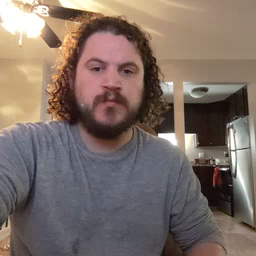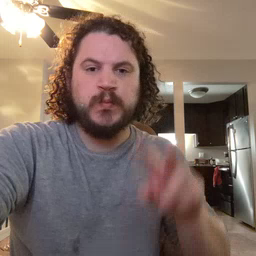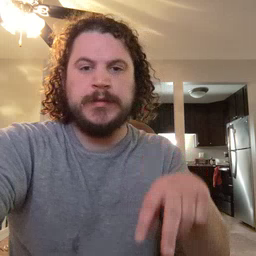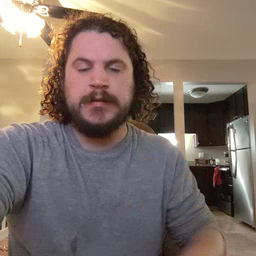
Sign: read